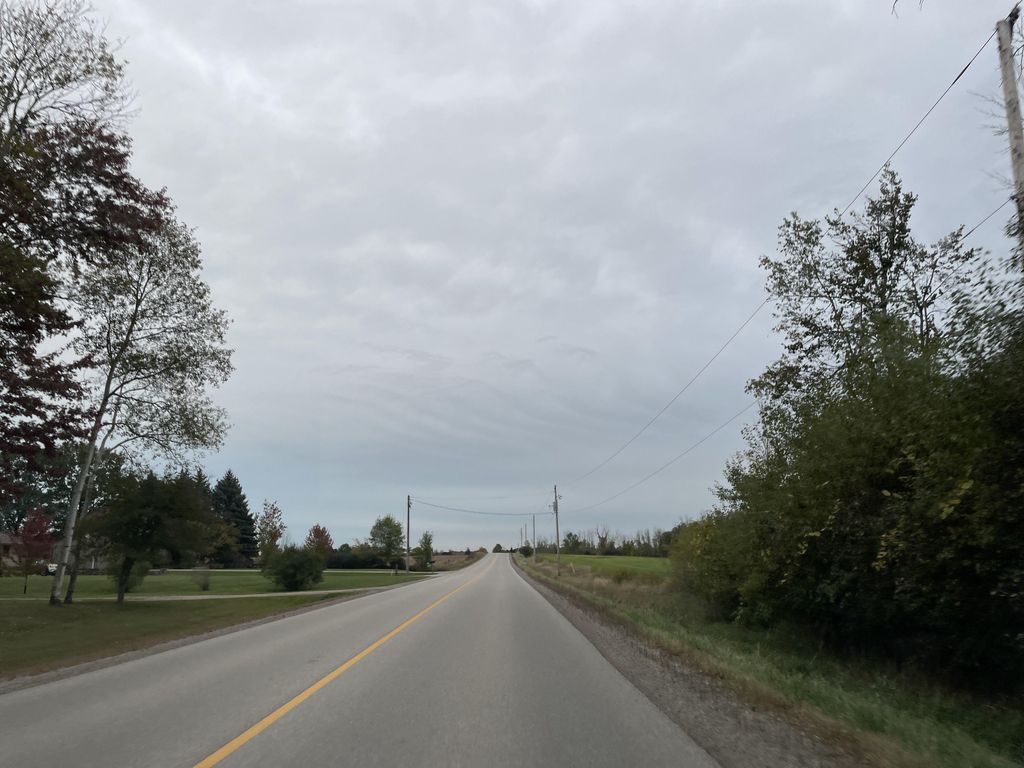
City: kitchener-waterloo